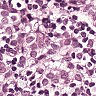
Metastatic tissue present: yes